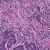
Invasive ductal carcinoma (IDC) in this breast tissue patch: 1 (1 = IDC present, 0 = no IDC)